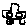
Label: car